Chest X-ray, PA view. Patient: 60 years old, sex F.
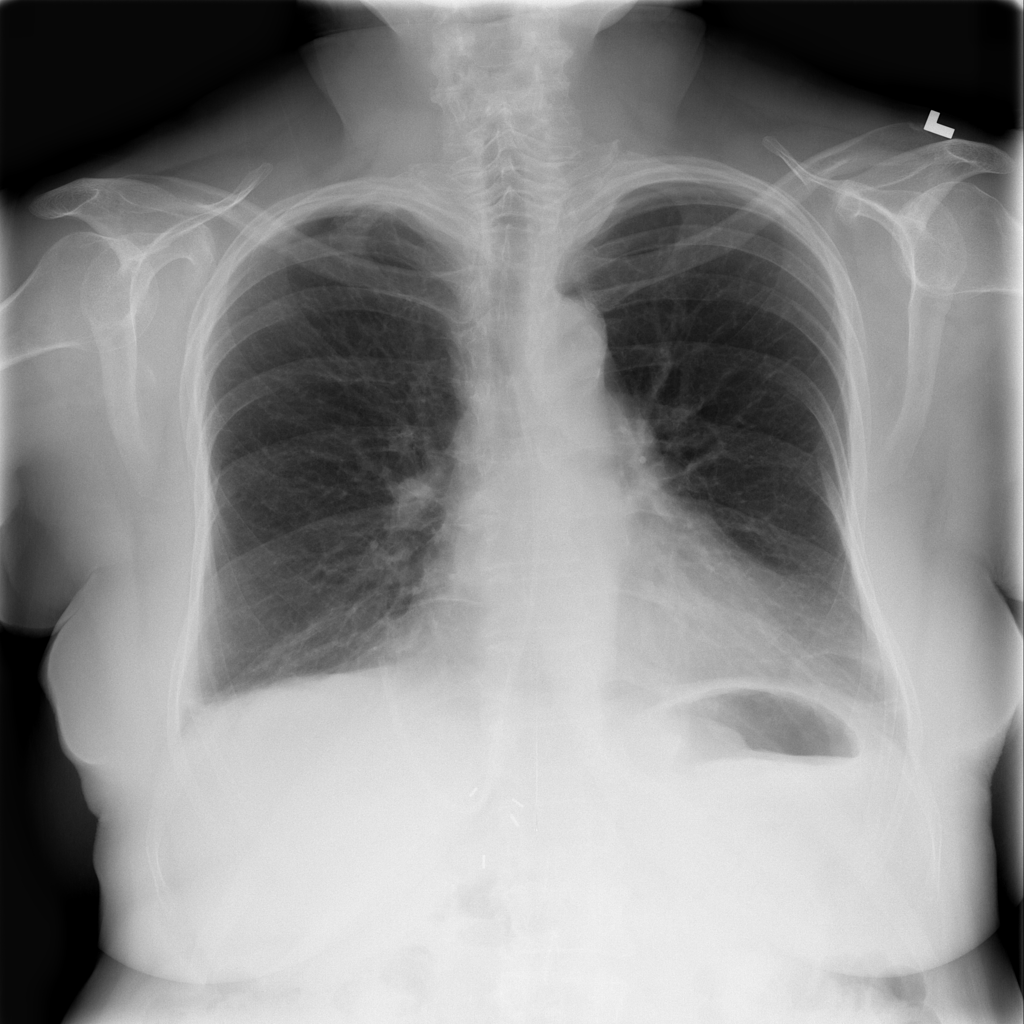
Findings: Fibrosis, Pleural_Thickening